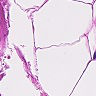
Metastatic tissue present: no